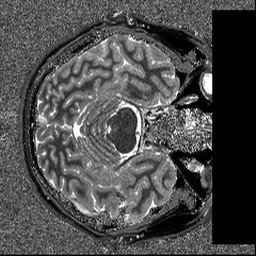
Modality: T1map
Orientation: axial
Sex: male